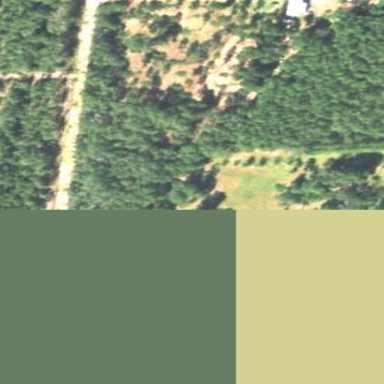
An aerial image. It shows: Mixed woodland area with various types of leaves.